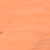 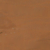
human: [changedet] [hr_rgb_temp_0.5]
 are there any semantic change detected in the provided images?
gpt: Everything remains the same.